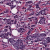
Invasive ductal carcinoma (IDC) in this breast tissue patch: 1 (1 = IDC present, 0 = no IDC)